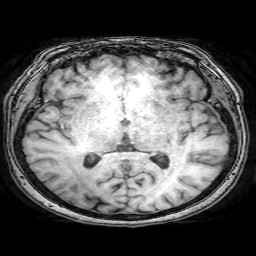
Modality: T1w
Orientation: coronal
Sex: female
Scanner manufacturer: philips
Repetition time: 0.008141 s
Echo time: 0.00375 s